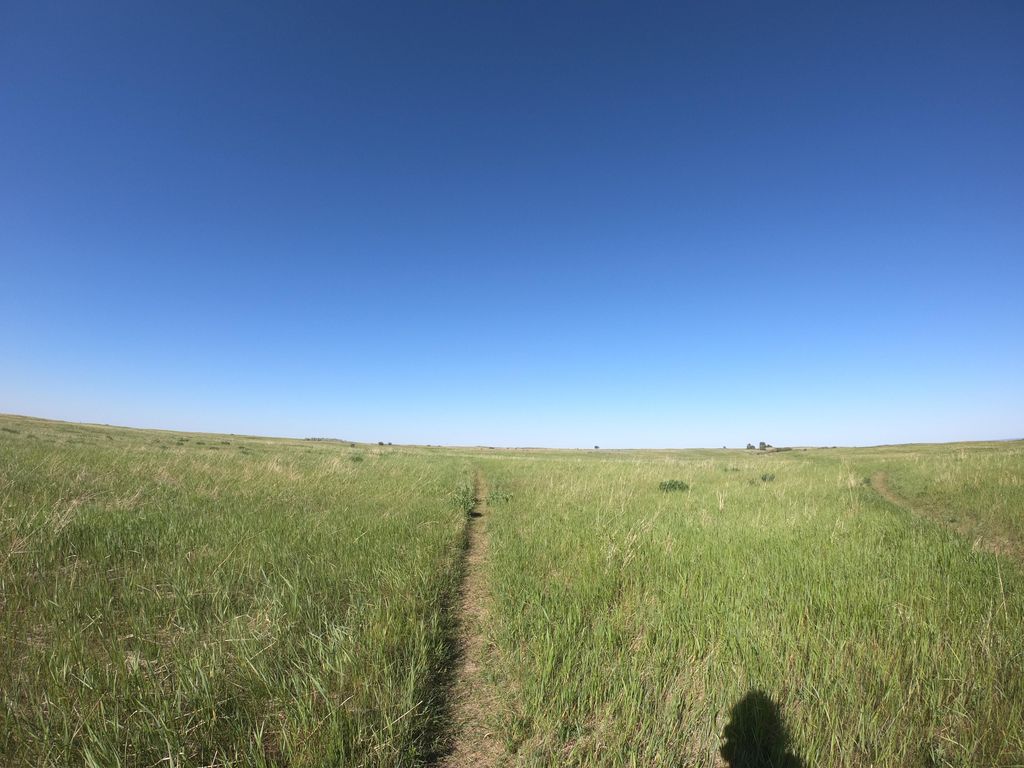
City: calgary